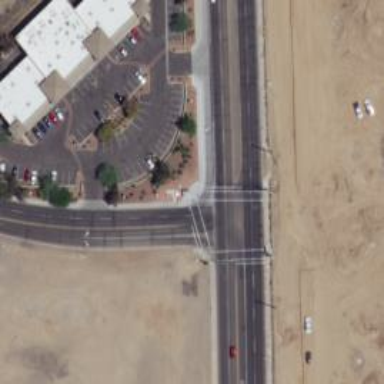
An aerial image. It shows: Solid stop line on the road.